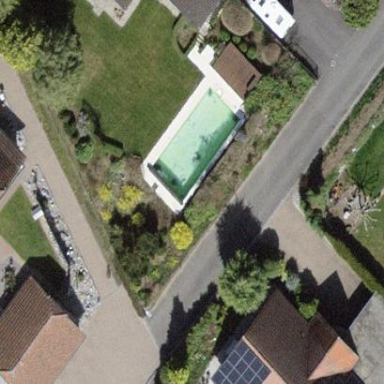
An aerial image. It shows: Swimming pool located in leisure land.